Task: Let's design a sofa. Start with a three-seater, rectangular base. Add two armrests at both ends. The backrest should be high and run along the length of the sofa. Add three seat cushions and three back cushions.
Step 521:
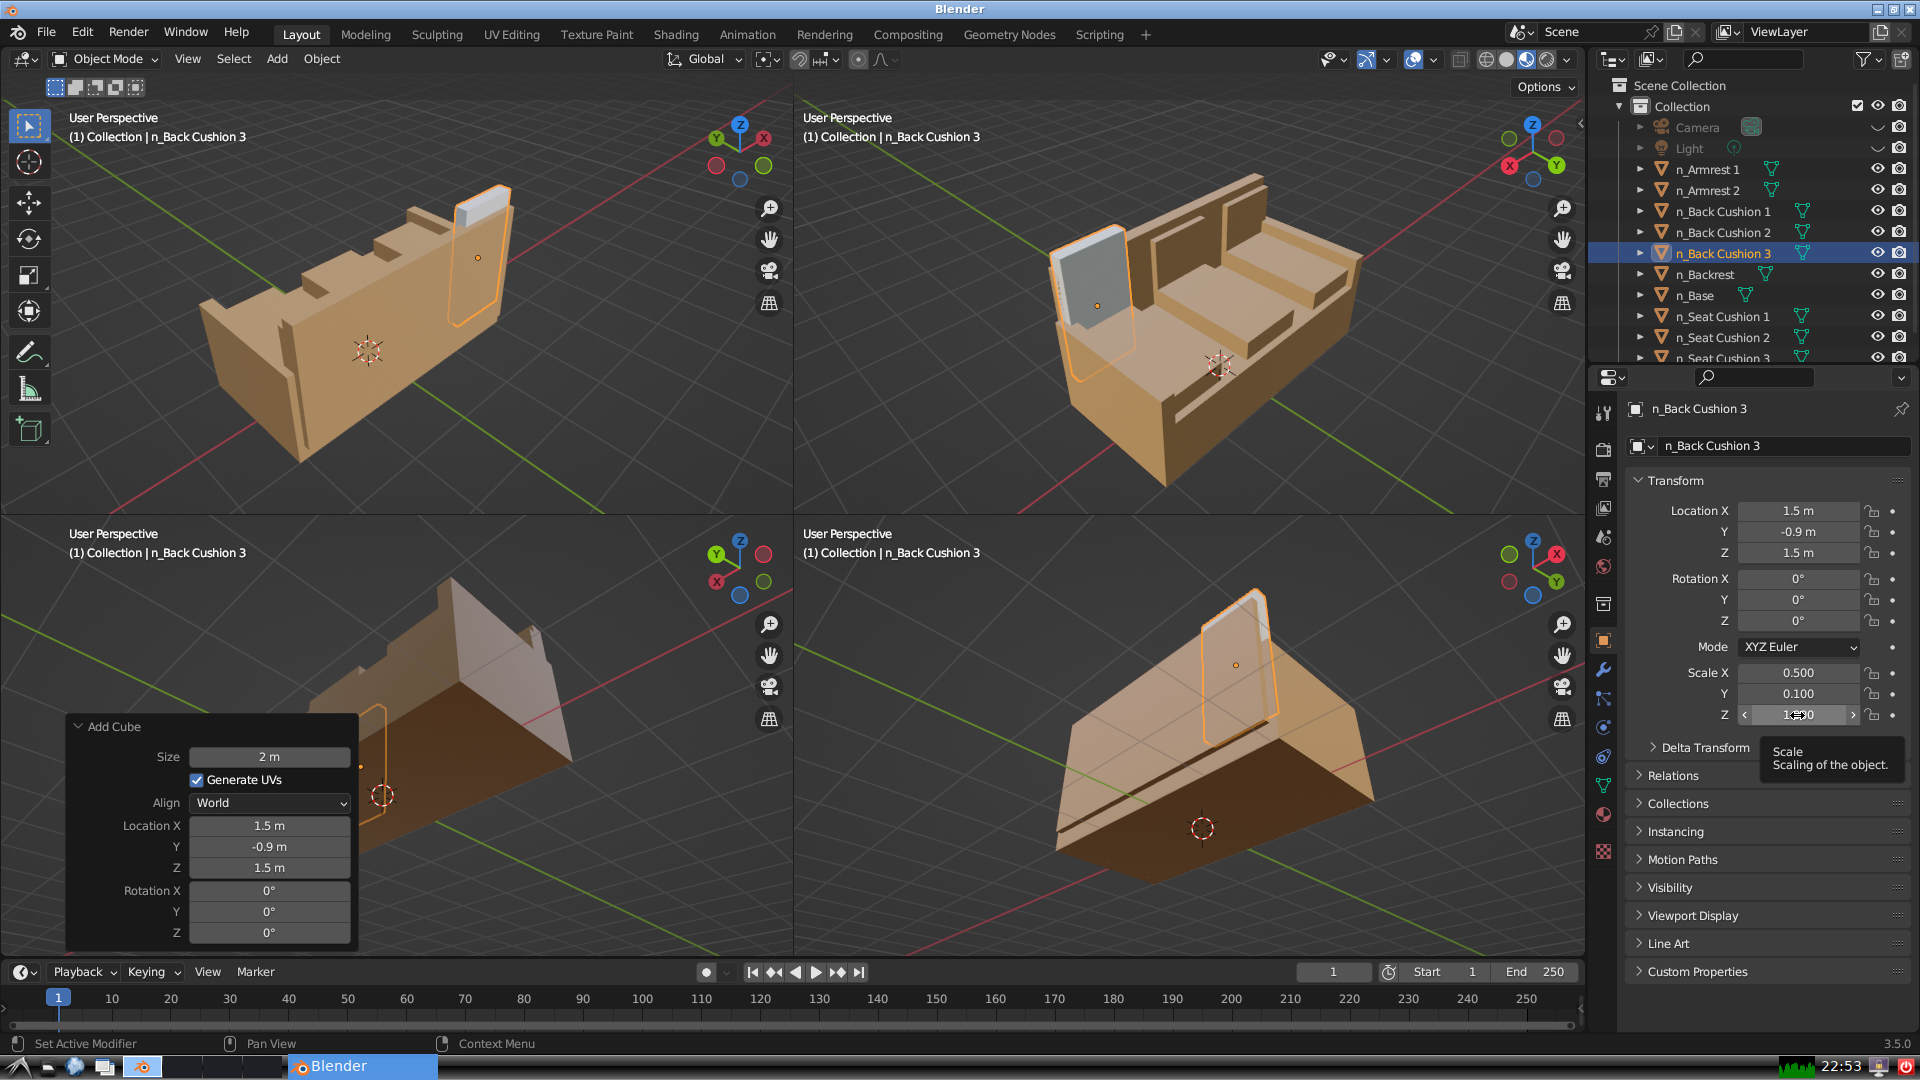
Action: click: no